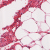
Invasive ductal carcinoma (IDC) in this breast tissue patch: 0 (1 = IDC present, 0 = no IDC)